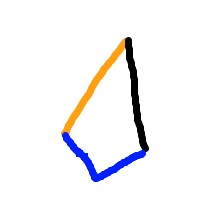
Shape: kite